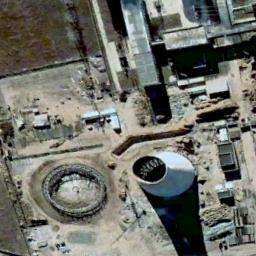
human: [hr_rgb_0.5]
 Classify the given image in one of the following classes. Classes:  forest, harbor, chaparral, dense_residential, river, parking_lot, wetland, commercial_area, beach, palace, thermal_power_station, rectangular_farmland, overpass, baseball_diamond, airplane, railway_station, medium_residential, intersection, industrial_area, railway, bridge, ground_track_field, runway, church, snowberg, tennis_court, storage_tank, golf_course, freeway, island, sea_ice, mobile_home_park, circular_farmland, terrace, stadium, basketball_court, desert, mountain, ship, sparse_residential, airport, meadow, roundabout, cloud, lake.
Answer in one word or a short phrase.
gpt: thermal_power_station